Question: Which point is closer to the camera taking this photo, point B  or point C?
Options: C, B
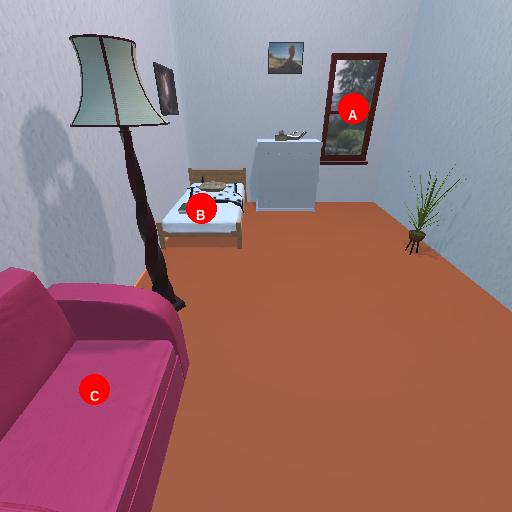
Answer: C